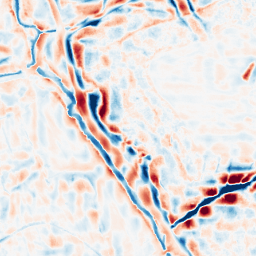
Category: wavelet
Decomposition family: wavelet_dwt
Decomposition parameters: wavelet: sym4
level: 4
Upsampling method: linear_exact
Upsampling parameters: scale: 8
Upsampling scale: 8